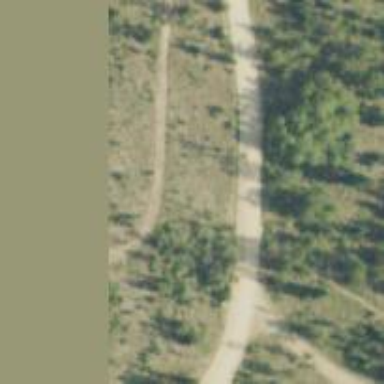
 groomed for classic and skating techniques."